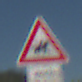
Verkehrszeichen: ReiterLinks
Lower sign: LaengeEinerStrecke4
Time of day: Midday
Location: Outdoor (Nature)
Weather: Clear
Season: Summer
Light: Natural